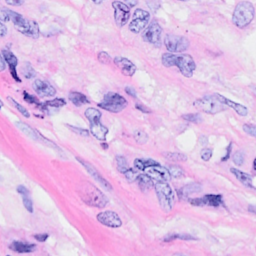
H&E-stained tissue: Breast